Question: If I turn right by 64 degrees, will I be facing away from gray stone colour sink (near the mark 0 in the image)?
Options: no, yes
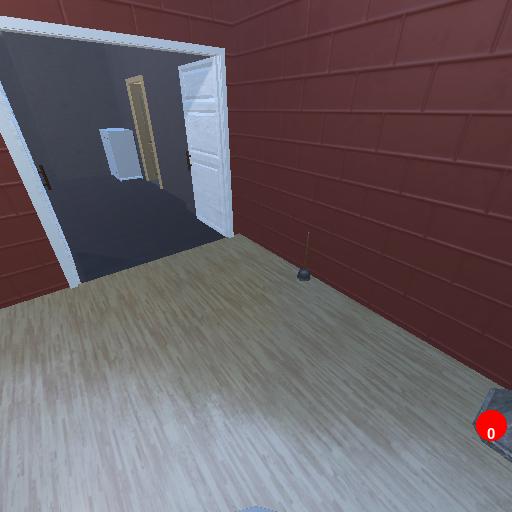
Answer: no